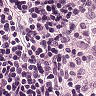
Metastatic tissue present: no